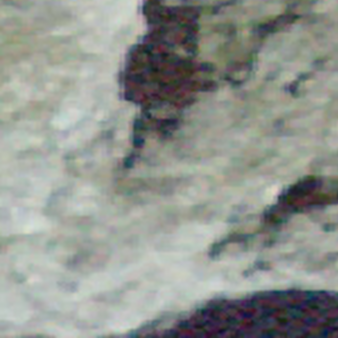
Label: other